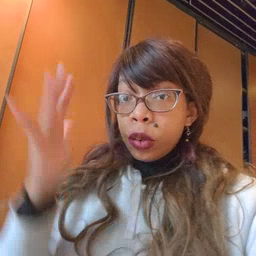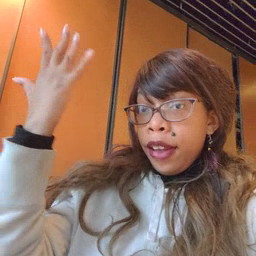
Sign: tree